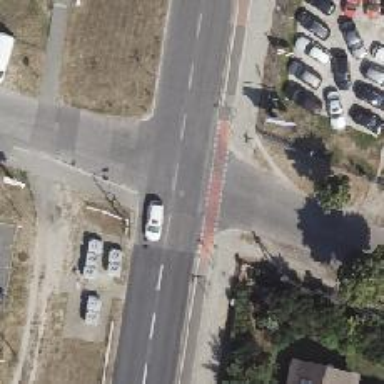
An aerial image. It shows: Road with "give way" sign.